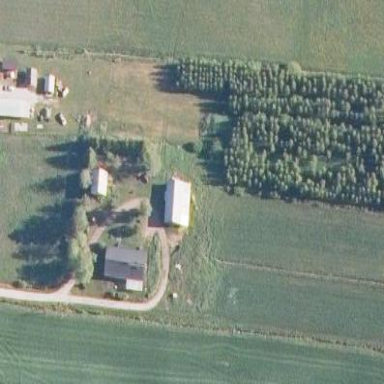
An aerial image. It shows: Farmyard area.